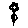
Label: flower